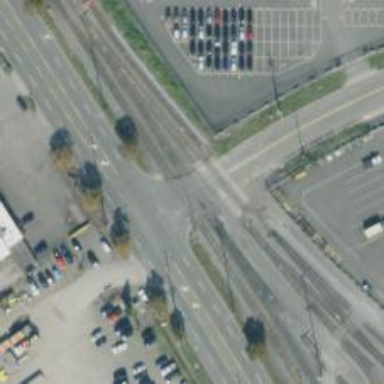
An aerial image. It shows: Railway yard.